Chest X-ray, PA view. Patient: 44 years old, sex M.
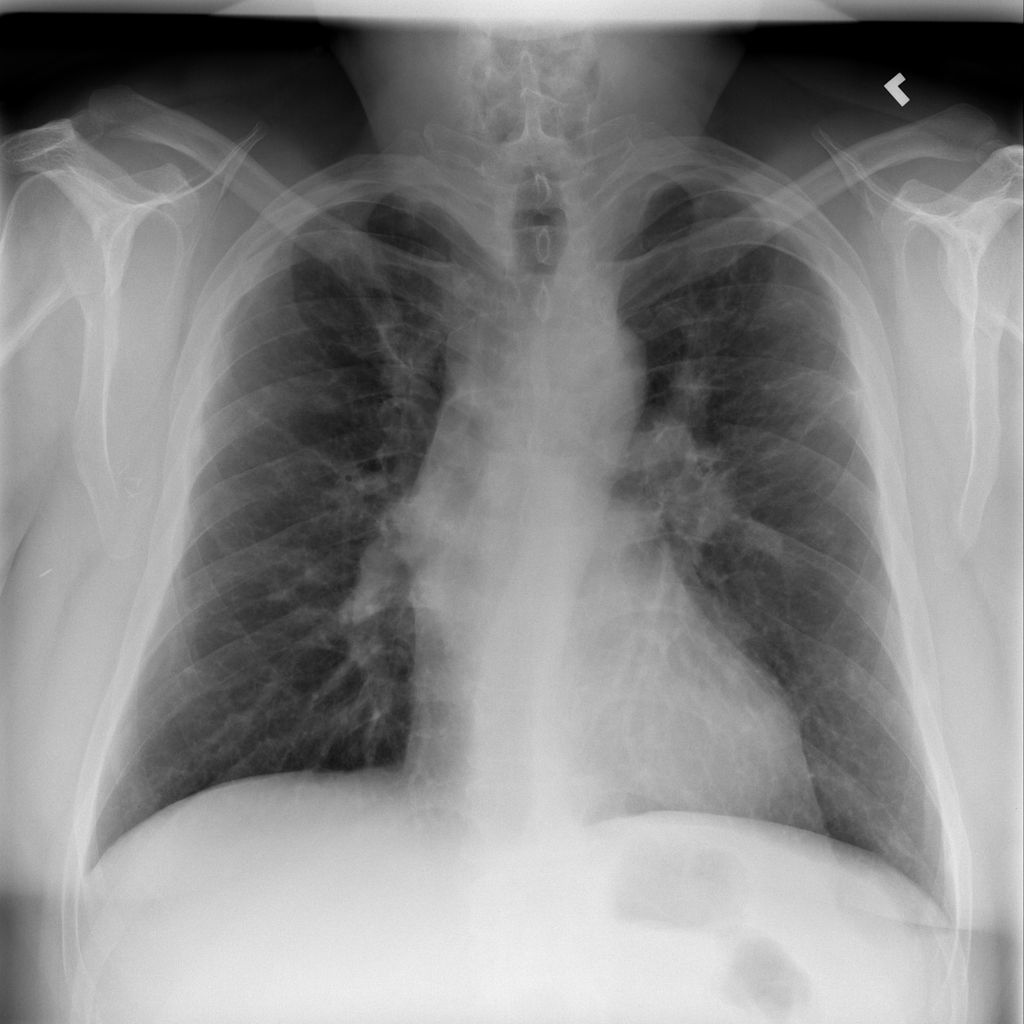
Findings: Emphysema